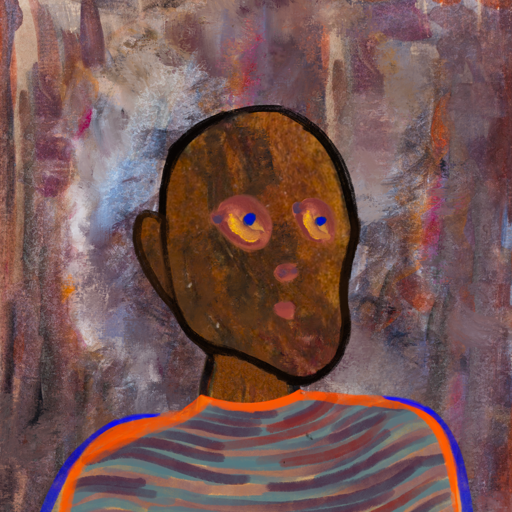
Background: Hypocrite, Head And Neck Side: Mosgoul, Face Side: Mother_And_Son_Son, Bust: Experience, Hair Side: Blank, Head Accessory: Blank, Second Necklace: Blank, Necklace: Blank, Baby: Blank